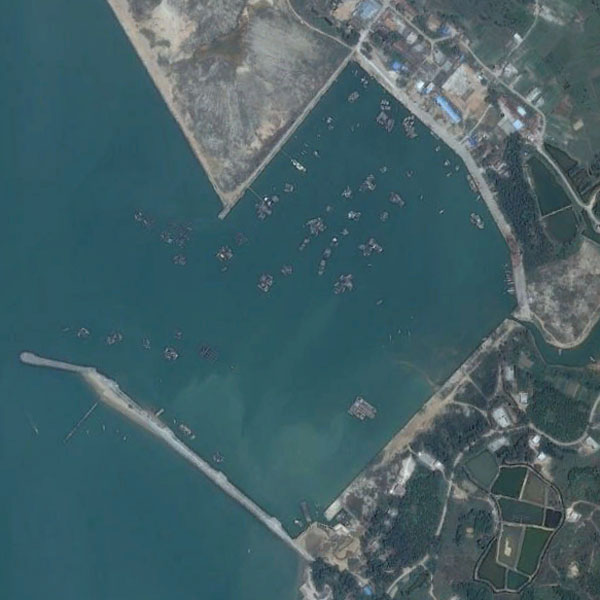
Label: Port